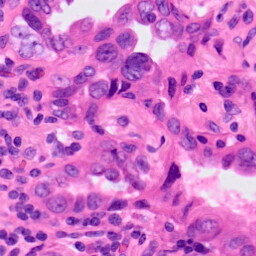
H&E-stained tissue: Lung